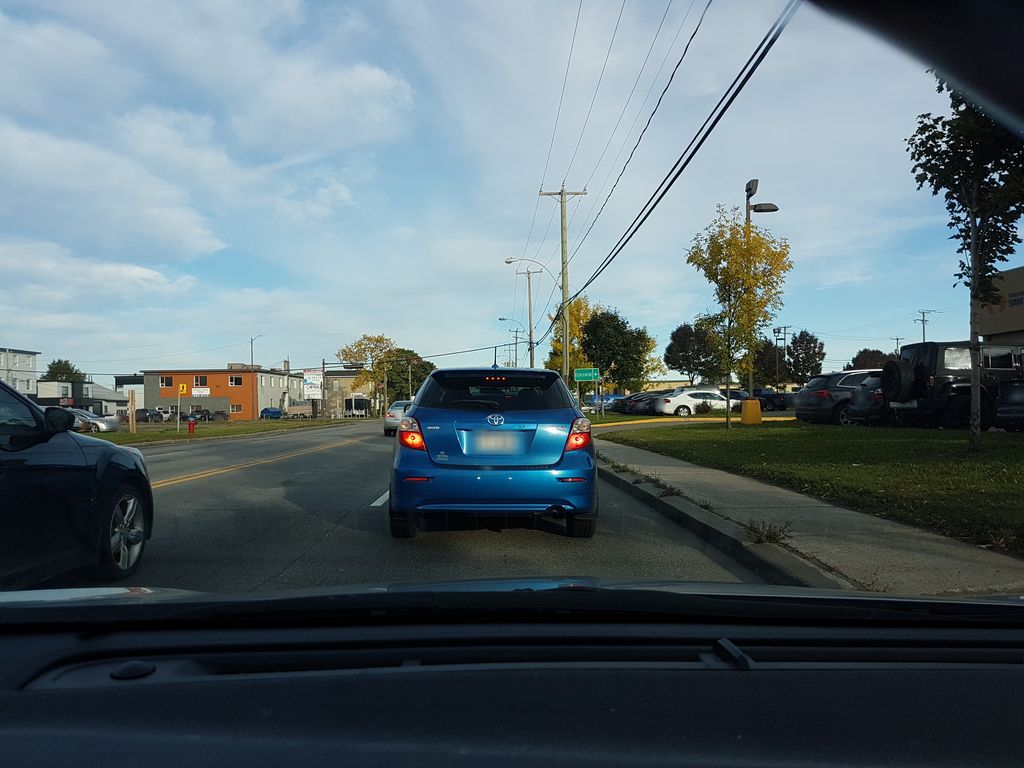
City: quebec_city